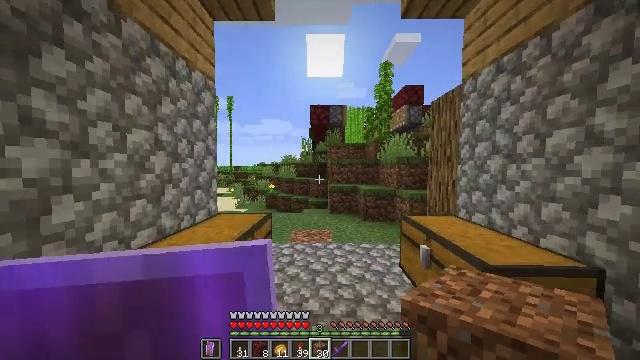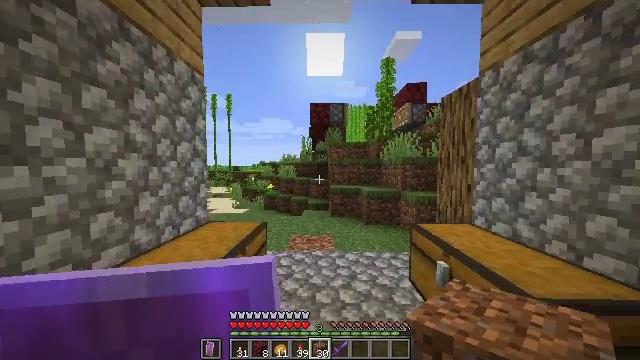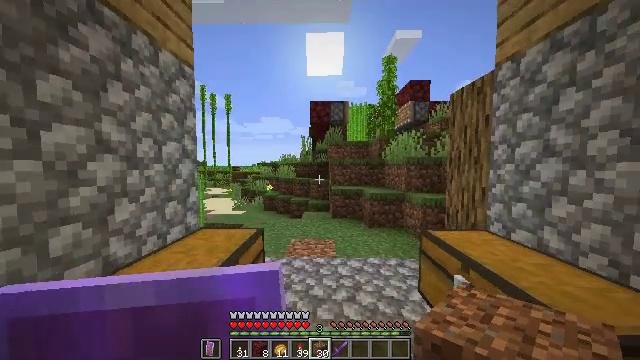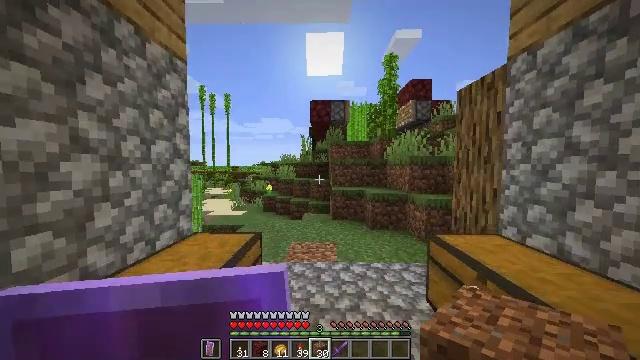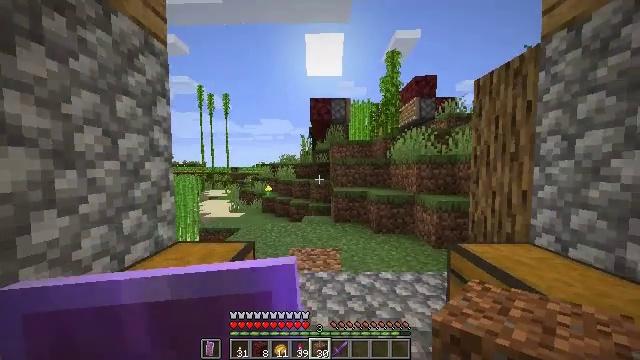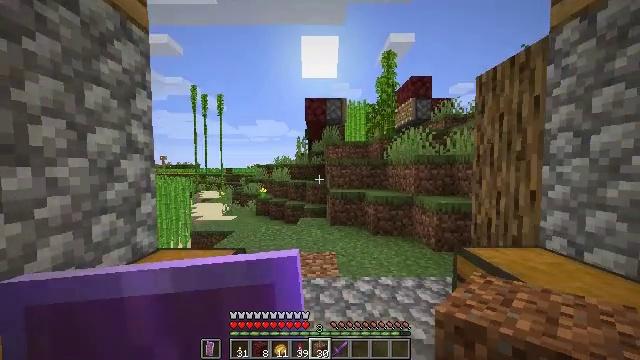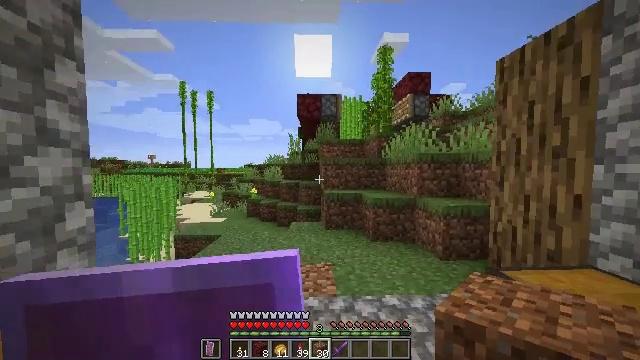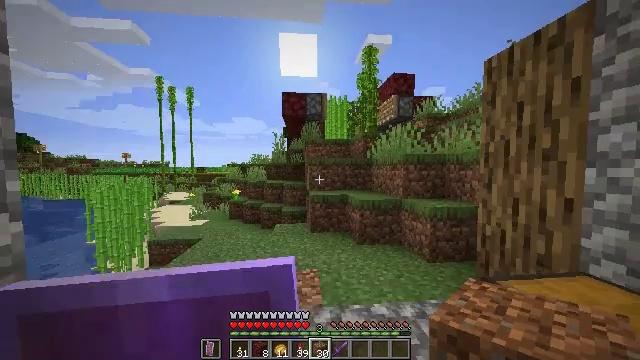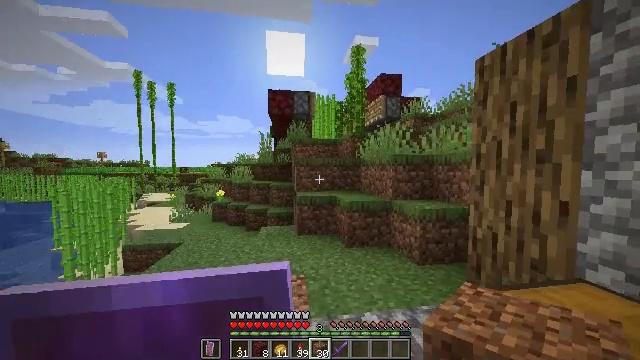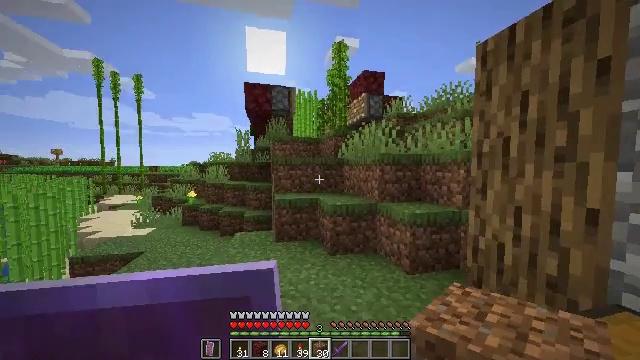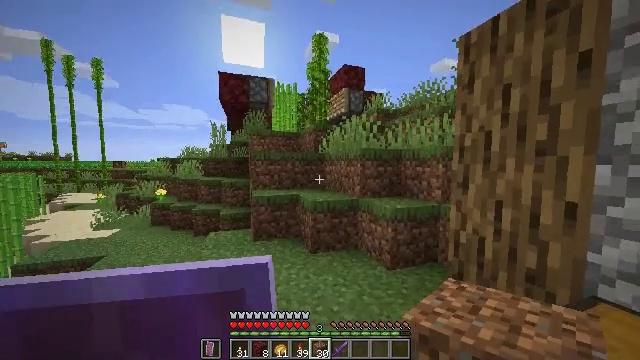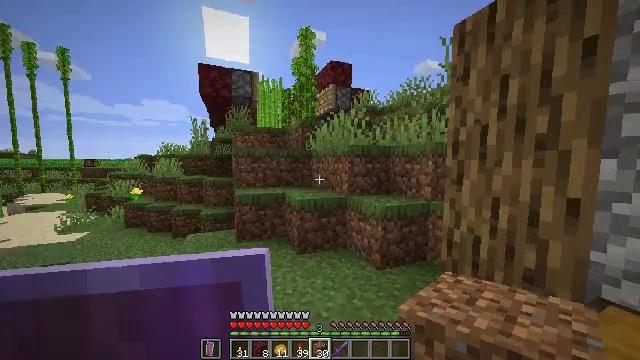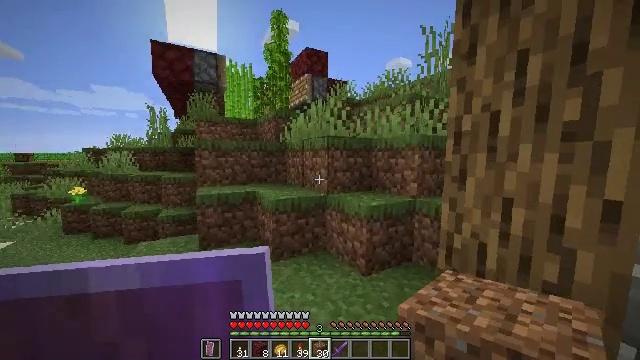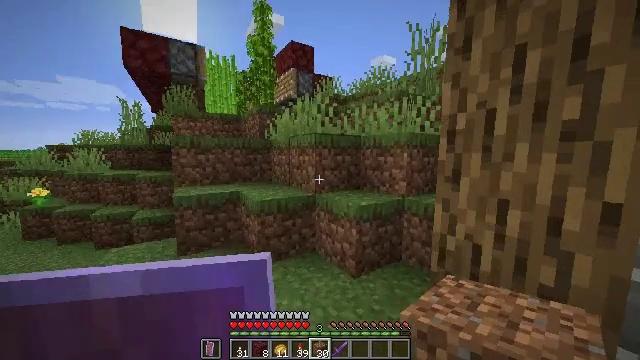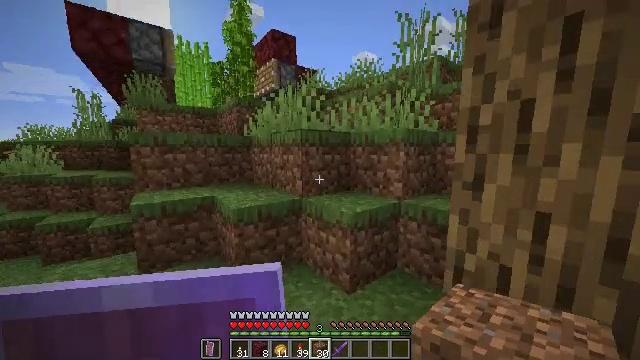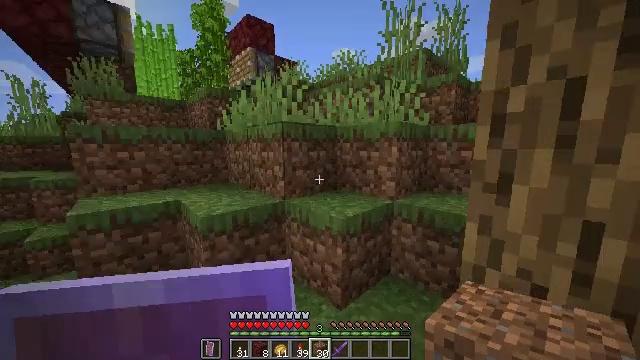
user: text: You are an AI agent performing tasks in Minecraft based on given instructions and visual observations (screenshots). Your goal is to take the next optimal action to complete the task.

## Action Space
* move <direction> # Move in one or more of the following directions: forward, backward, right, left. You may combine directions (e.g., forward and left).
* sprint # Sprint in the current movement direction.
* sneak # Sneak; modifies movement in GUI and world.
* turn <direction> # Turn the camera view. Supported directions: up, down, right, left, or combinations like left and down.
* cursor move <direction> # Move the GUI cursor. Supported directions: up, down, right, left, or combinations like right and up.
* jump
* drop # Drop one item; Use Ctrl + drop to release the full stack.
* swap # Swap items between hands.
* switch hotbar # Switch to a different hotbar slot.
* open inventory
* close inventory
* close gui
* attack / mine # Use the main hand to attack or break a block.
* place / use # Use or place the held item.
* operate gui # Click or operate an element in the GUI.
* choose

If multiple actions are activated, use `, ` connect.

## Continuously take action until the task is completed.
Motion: motion action
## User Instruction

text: Get the white banner into your inventory.
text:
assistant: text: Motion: move forward
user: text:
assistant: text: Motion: move forward
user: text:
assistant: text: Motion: move forward
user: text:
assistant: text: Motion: move forward
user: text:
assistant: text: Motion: move forward, turn right
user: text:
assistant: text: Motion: move forward, turn right
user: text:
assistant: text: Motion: move forward, turn right
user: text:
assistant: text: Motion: move forward, turn right
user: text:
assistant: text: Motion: move forward, turn right
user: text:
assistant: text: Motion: move forward, turn right and down
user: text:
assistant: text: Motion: move forward, turn right
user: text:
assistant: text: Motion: move forward, turn right and down
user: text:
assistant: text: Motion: move forward, turn right
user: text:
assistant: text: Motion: move forward, turn right
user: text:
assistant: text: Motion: move forward, turn right and down
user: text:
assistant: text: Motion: move forward, turn right
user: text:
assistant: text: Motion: move forward, turn right, jump
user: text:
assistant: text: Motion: move forward, jump
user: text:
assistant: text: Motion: move forward, jump
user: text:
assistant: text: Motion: move forward, jump
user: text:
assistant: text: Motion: move forward
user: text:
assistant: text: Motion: move forward
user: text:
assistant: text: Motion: move forward
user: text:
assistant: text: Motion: move forward, turn left and down
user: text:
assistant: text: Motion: move forward, turn left and down
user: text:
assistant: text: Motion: move forward, turn left and down
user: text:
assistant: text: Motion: move forward, turn left and down, jump
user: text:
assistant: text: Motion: move forward, turn left and down, jump
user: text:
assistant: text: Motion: move forward, turn left, jump
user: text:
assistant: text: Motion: move forward, jump